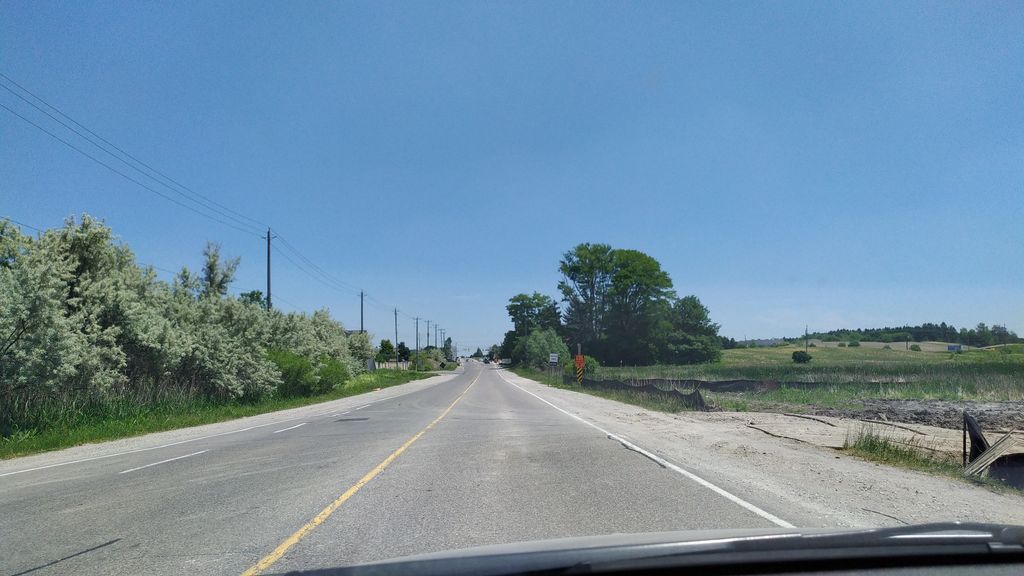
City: kitchener-waterloo